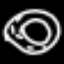
Label: donut